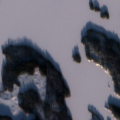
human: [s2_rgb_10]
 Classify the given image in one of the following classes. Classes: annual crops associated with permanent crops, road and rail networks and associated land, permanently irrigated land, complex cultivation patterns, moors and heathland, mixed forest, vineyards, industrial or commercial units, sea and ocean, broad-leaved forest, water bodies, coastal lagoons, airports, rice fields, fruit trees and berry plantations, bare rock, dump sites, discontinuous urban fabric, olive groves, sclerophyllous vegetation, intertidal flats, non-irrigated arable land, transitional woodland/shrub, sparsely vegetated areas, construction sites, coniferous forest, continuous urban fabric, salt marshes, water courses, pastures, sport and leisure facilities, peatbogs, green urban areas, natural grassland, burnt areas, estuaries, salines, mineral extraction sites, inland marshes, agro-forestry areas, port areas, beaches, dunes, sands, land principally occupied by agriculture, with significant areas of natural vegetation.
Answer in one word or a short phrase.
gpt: coniferous forest, mixed forest, water bodies